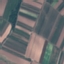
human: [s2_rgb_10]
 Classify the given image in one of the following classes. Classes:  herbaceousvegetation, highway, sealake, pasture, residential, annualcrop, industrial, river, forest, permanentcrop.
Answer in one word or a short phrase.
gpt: PermanentCrop